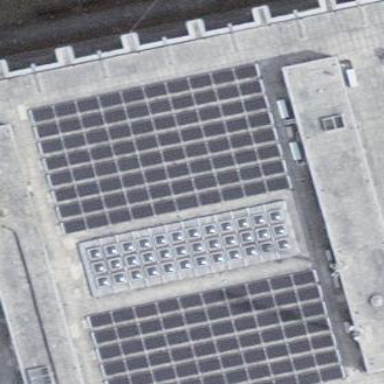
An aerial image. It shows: Post office building with flat grey roof.